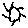
Label: sun